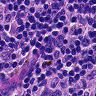
Metastatic tissue present: no